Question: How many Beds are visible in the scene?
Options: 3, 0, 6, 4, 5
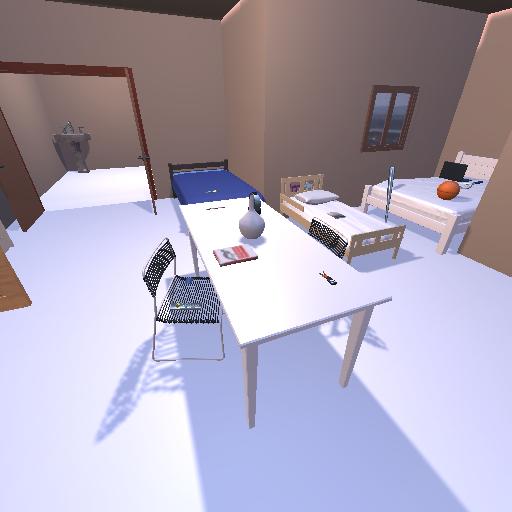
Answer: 3